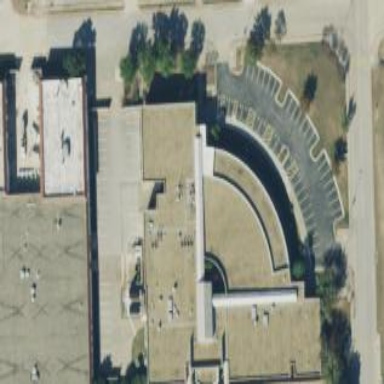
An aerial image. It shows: University building.